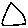
Label: triangle